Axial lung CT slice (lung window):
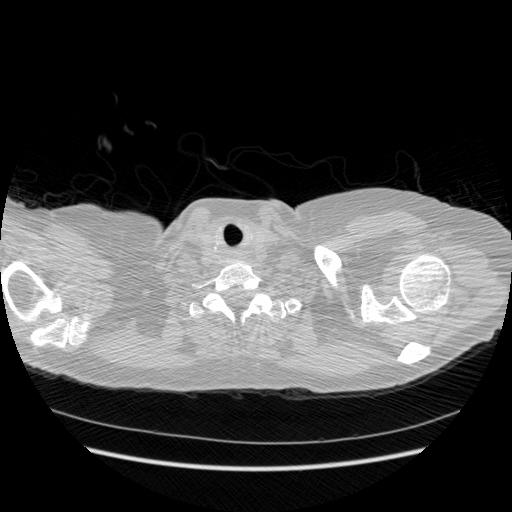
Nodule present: no